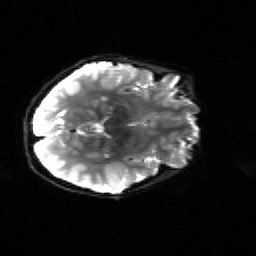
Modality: sbref
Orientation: axial
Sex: female
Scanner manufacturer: siemens
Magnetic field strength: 3 T
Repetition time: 5 s
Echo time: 0.071 s